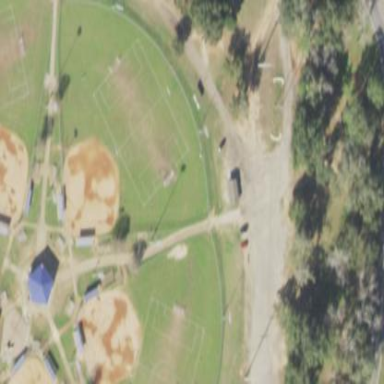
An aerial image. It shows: Baseball pitch for leisure and sports activities.